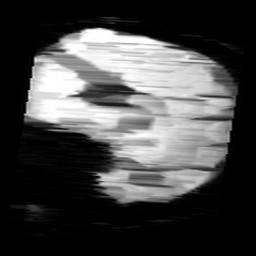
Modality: minIP
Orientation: sagittal
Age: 13
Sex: male
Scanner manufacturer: siemens
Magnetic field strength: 3 T
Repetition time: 0.027 s
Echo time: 0.02 s